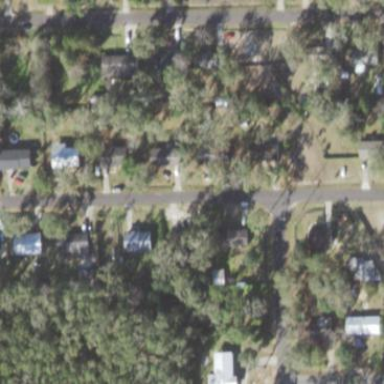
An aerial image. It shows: This residential area consists of single-family homes.